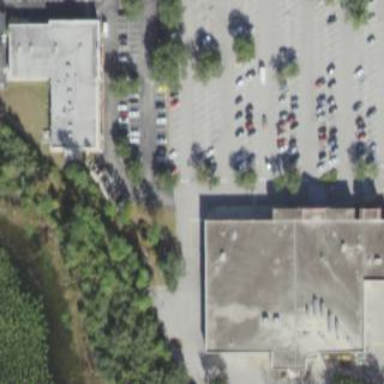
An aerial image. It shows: Supermarket located in building.